Field crop: maize
Growth stage: 2
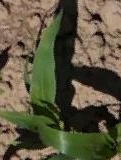
Species: maize